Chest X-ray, AP view. Patient: 23 years old, sex M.
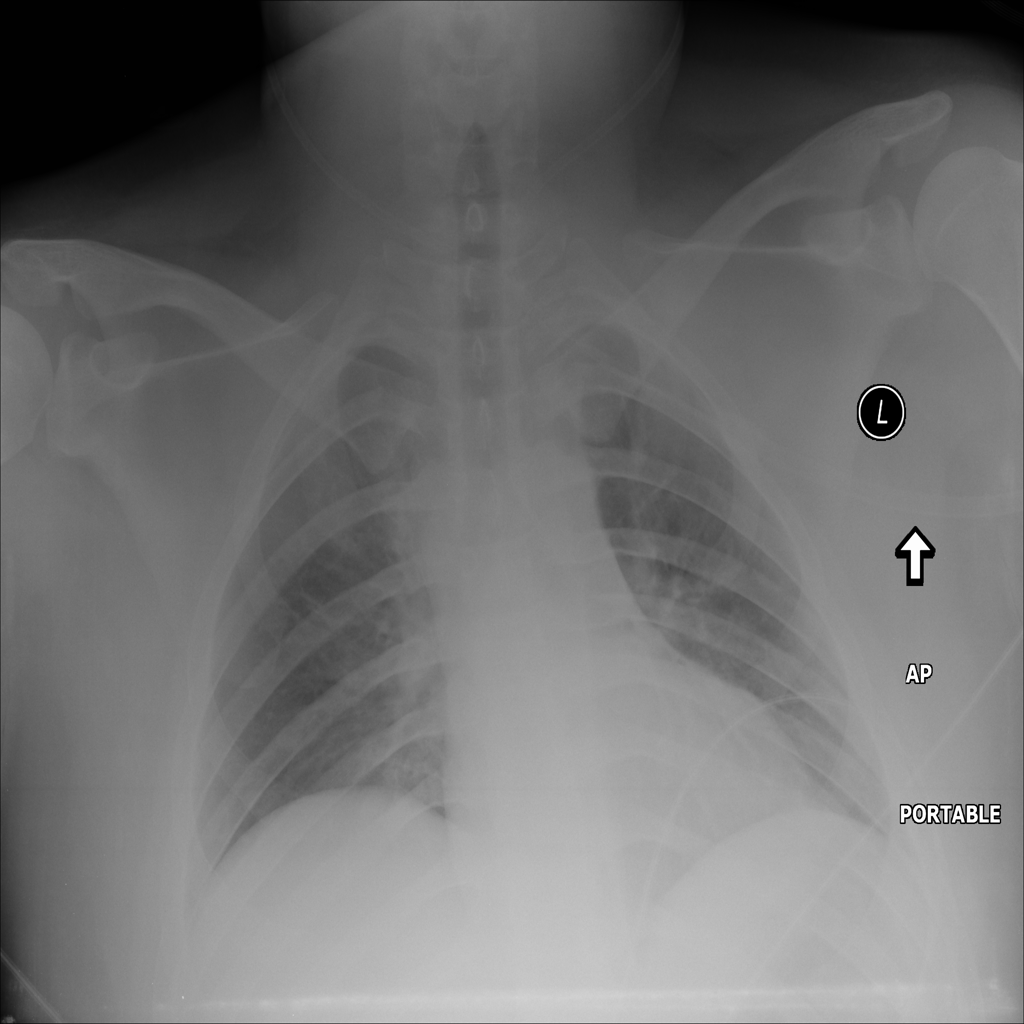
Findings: No Finding